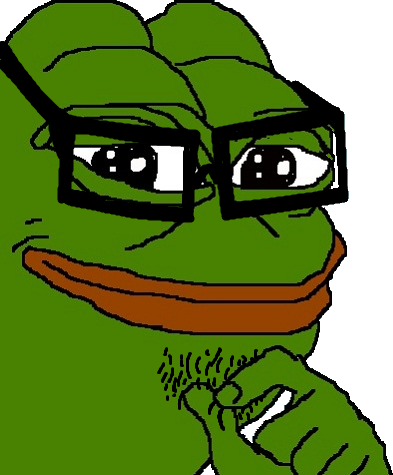
Label: 5_Pepe